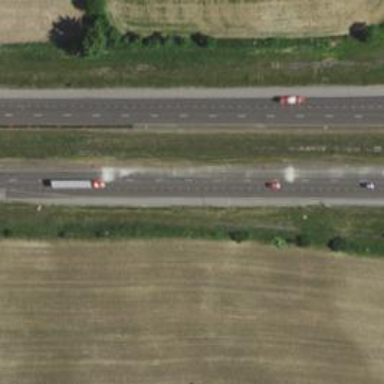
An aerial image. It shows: Motorway junction.